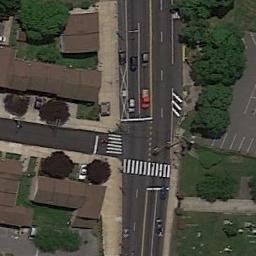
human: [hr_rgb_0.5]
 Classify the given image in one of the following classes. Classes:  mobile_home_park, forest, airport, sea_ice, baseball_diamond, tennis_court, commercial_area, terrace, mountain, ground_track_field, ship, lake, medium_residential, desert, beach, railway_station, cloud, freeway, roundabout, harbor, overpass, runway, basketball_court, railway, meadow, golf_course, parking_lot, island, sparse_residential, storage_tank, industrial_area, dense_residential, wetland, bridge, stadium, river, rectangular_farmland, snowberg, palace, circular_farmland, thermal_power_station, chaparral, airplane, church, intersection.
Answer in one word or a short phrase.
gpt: intersection